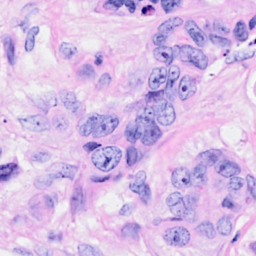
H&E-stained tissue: Breast